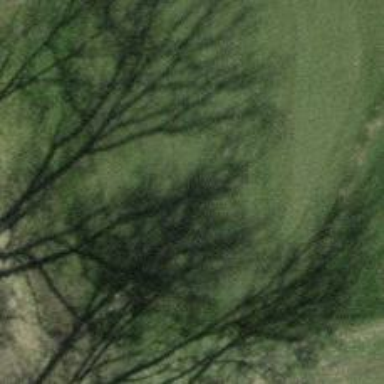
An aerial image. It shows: Golf hole.